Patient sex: M
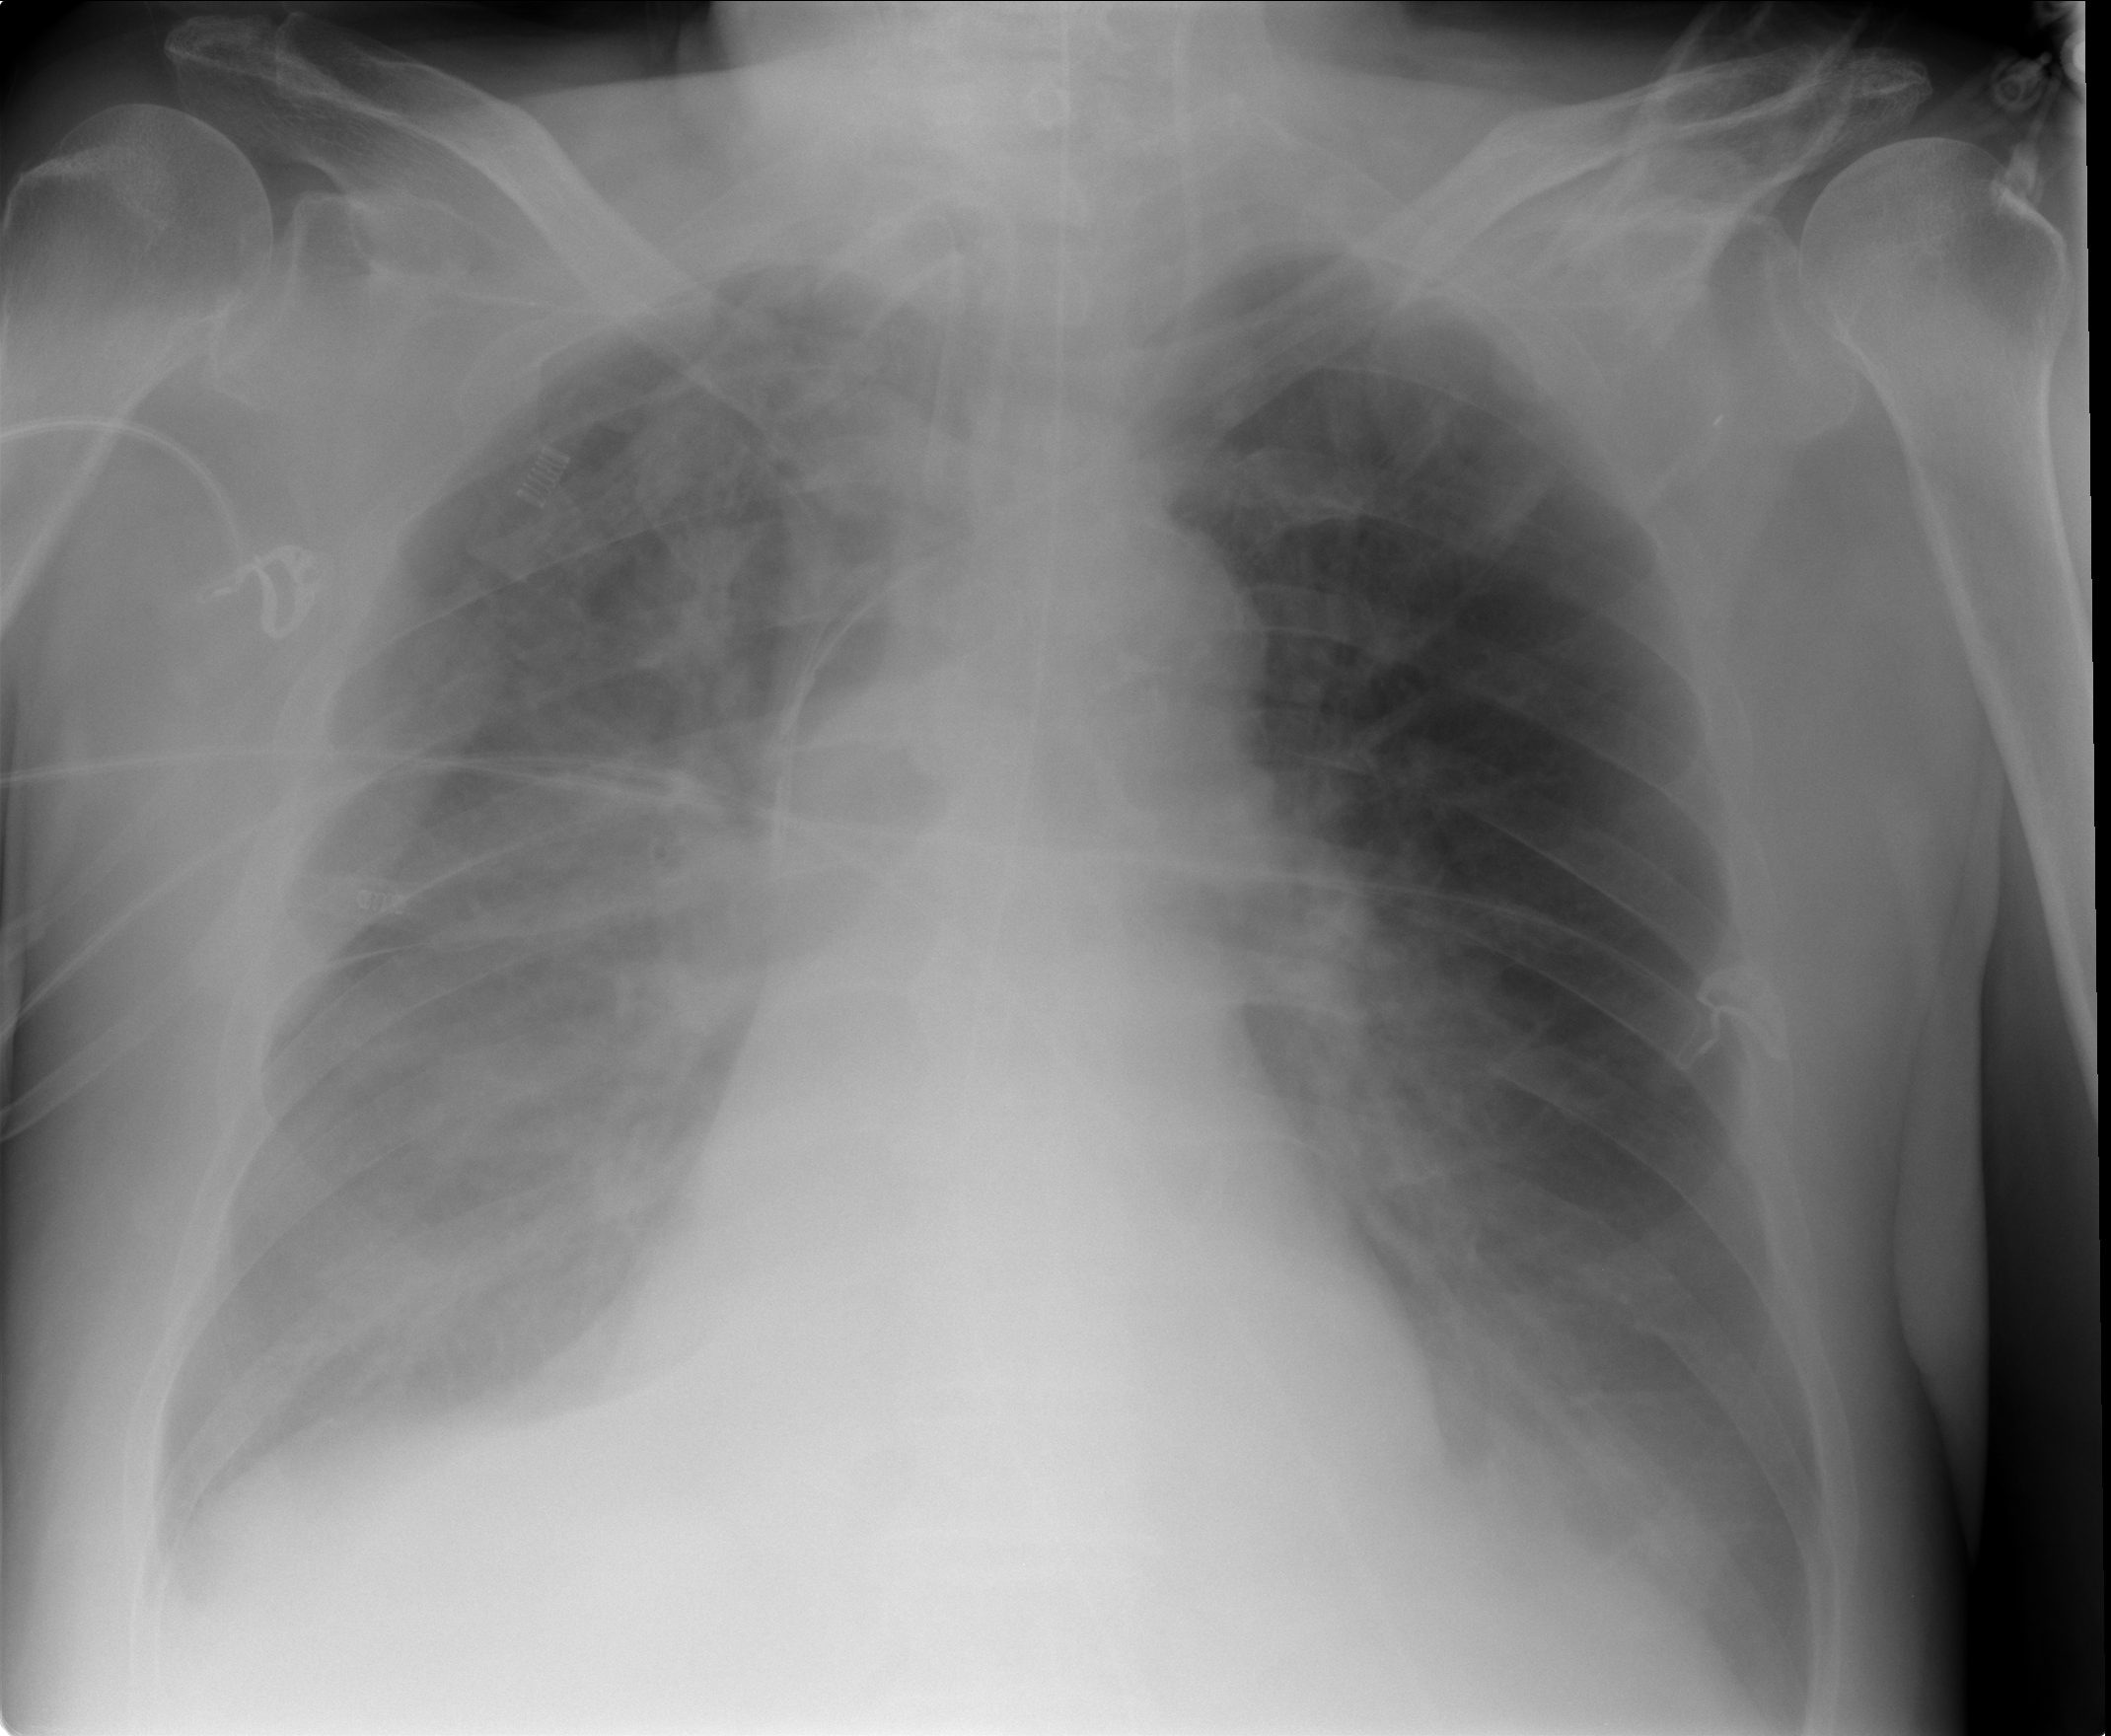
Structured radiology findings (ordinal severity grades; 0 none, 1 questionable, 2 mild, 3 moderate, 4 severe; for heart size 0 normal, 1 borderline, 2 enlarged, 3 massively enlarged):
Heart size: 0
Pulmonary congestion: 3
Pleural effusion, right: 3
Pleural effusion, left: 3
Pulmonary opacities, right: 3
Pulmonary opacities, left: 0
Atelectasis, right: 3
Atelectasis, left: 2